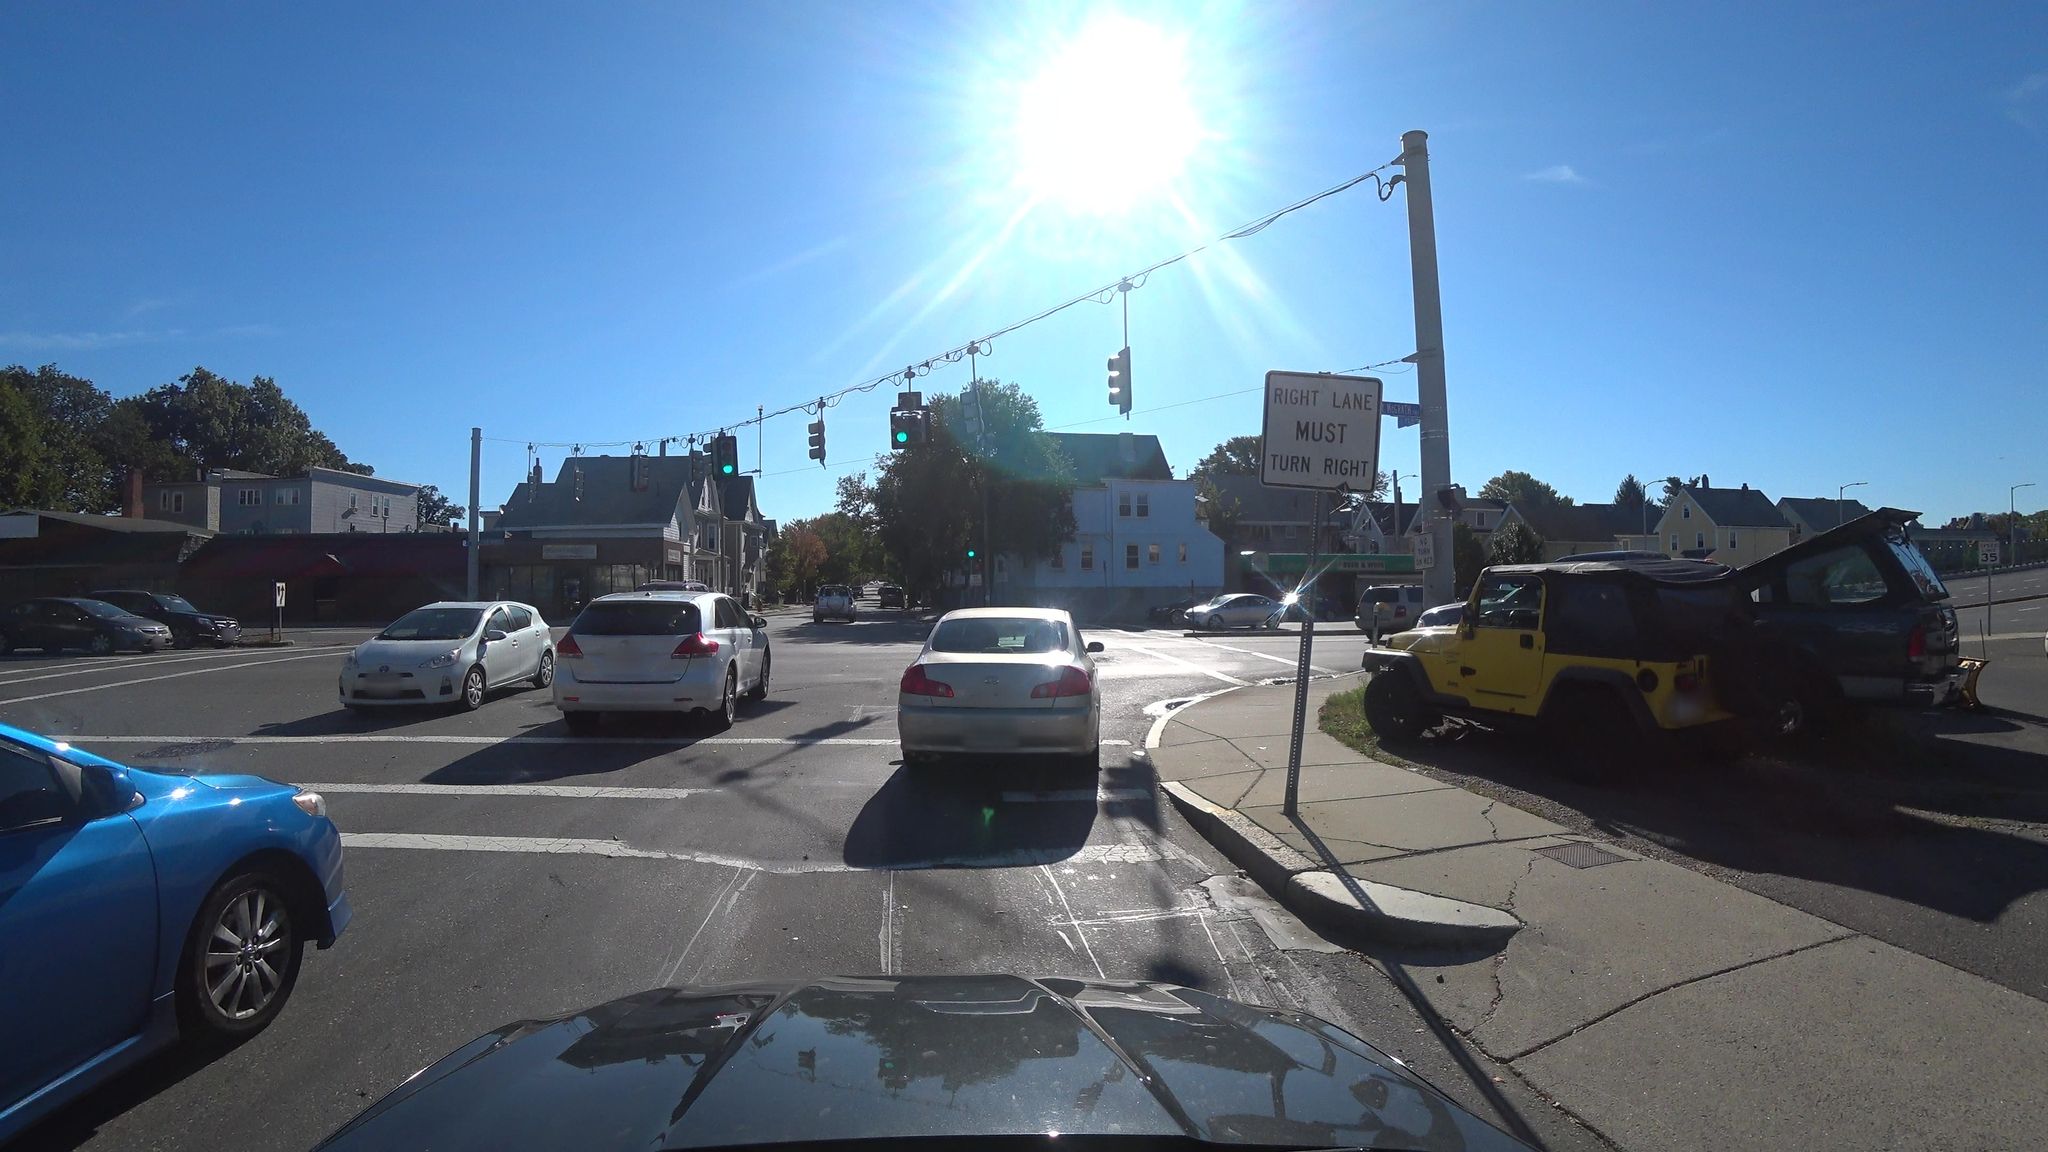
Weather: clear
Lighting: day
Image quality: good
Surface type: driving surface
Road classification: tertiary
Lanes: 2
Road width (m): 15.2
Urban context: urban centre
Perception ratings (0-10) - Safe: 1.06, Lively: 8.19, Beautiful: 2.77, Boring: 3.61, Depressing: 2.6, Wealthy: 4.64